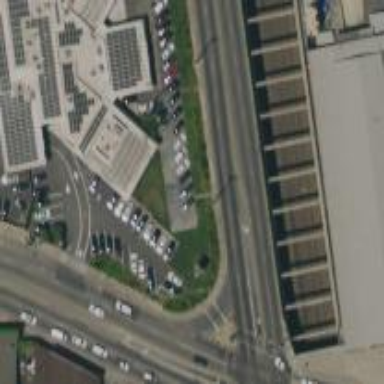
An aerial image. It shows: Commercial building used for cars.